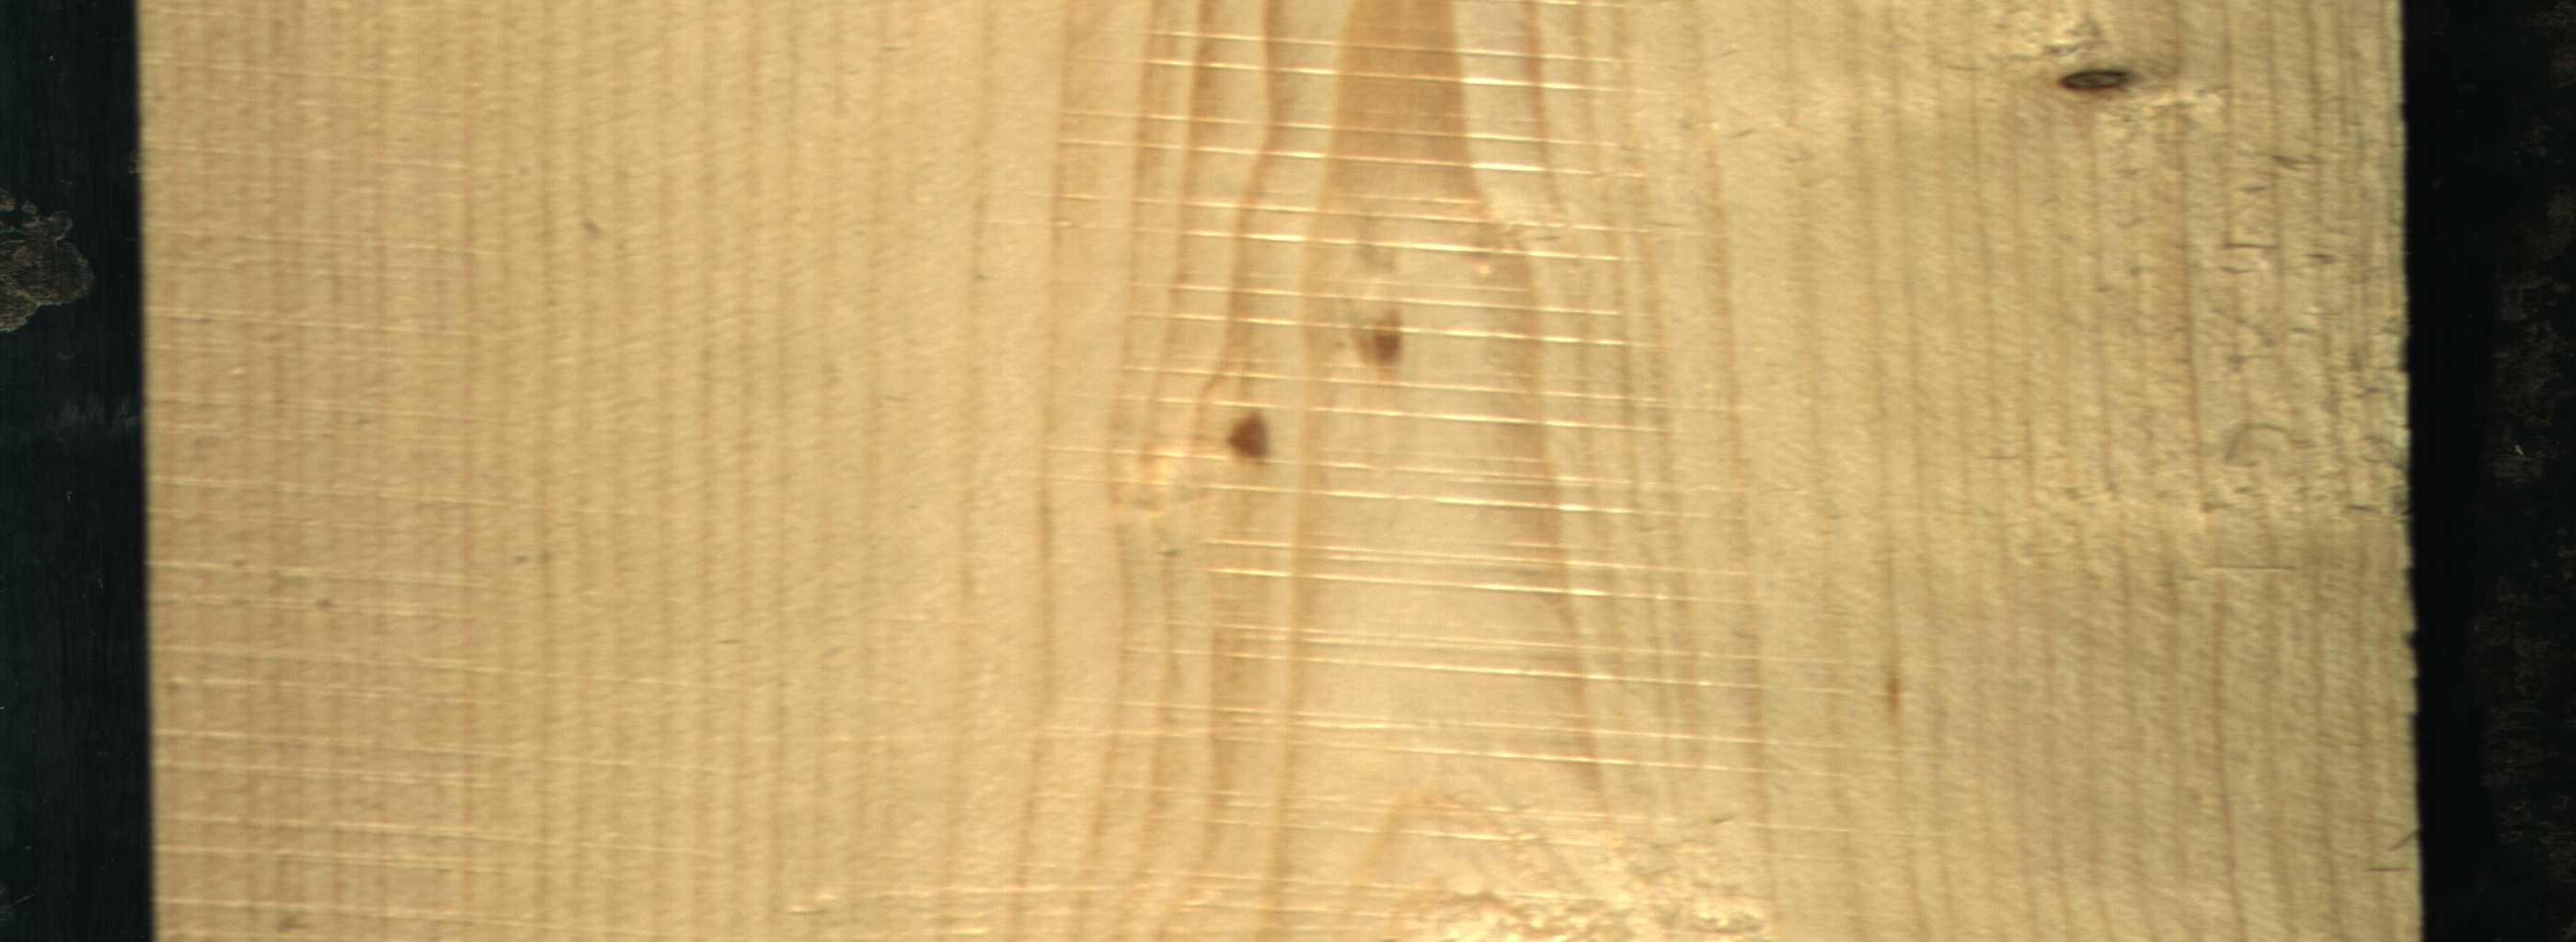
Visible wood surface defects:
resin
Live_Knot